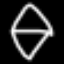
Label: diamond